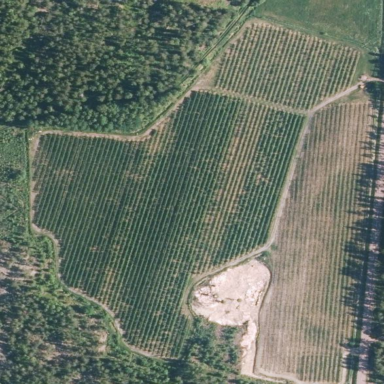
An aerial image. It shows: Orchard.